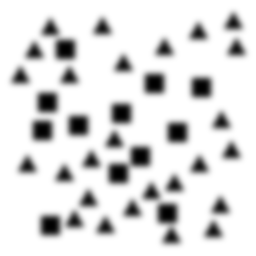
Squares: 12
Triangles: 26
Stars: 0
Total shapes: 38